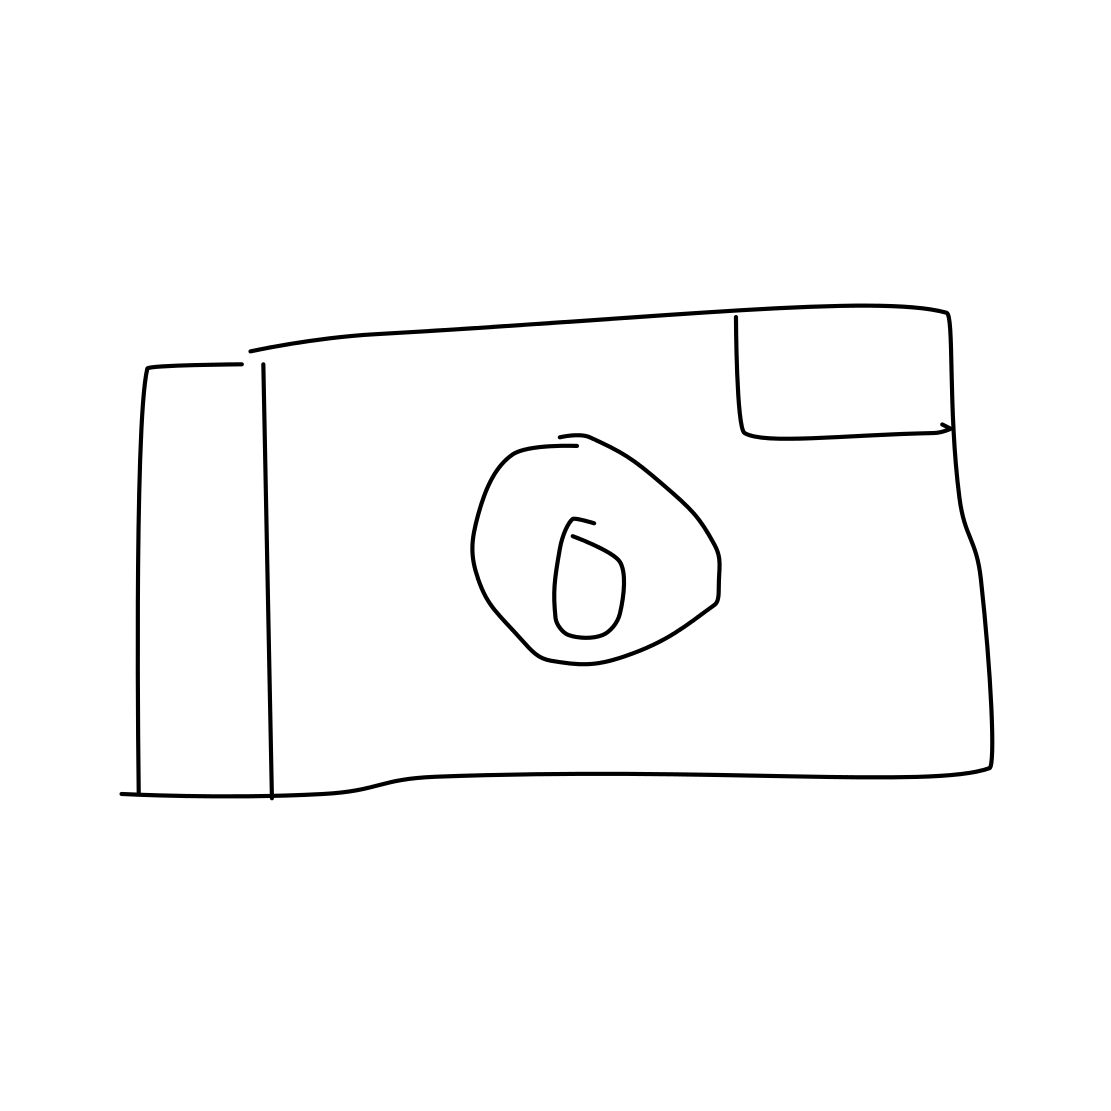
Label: camera